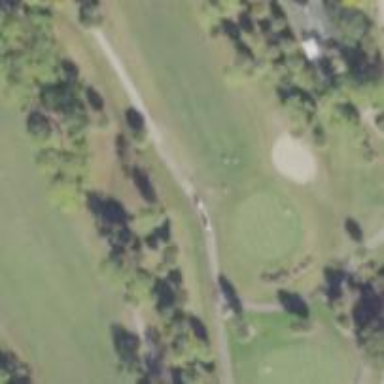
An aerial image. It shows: Golf cartpath that is also road path.